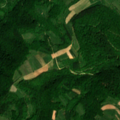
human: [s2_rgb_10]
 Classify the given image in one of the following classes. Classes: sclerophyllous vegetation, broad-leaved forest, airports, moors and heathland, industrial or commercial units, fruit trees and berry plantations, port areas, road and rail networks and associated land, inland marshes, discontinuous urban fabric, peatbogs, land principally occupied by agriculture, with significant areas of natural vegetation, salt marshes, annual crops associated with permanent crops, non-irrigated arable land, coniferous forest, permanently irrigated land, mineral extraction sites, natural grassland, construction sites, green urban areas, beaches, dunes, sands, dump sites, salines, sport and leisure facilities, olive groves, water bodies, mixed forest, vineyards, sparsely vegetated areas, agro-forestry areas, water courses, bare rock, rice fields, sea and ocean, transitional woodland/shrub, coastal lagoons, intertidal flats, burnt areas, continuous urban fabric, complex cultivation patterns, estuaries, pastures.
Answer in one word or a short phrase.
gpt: non-irrigated arable land, land principally occupied by agriculture, with significant areas of natural vegetation, broad-leaved forest, natural grassland